Question: as an Image above

i want to rotate the point around unit vector (Red vector in Image and its in Center).
in my program (WPF) i Have a Quaternion and a 3DPoint.
How can i rotate the Point ?
i tried Matrix rotation but it rotates nothing.
'''
Matrix3D matrix = Matrix3D.Identity;
matrix.Rotate(RotationAxis); //RotationAxis is Quaternion
matrix.Transform(point3D); // point3D is Point3D that i want to rotate around RotationAxis
'''
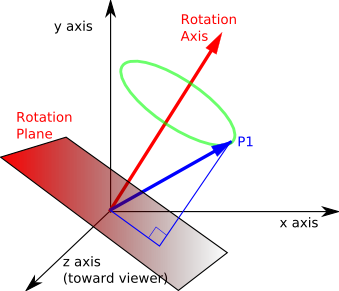
Answer: The problem was that i didnt save the result of Matrix Transform
'''
point3D = matrix.Transform(point3D); // now point3D rotates as it should be
'''